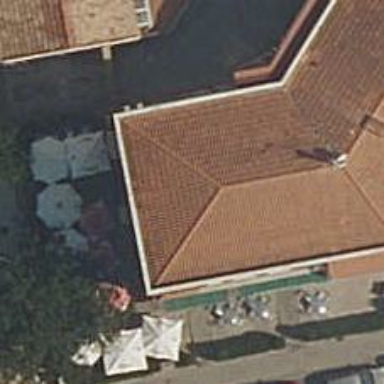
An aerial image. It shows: Restaurant.